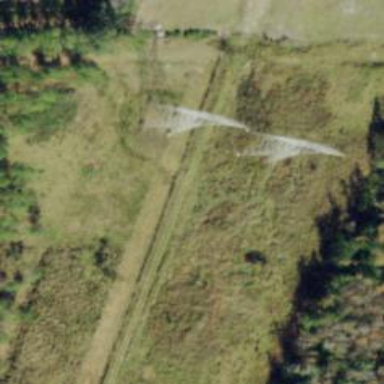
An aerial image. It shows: Lattice structure tower.